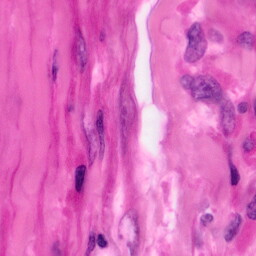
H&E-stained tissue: Pancreatic